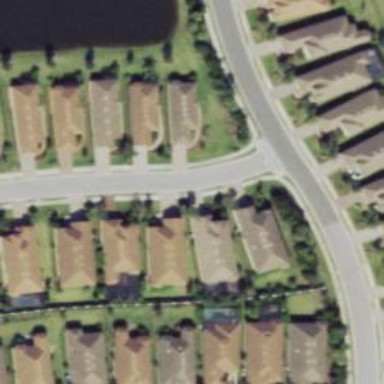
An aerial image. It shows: Residential road.